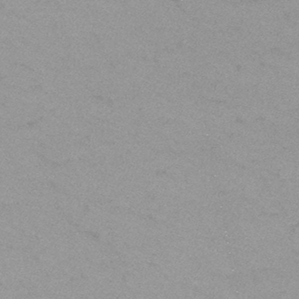
Label: frost